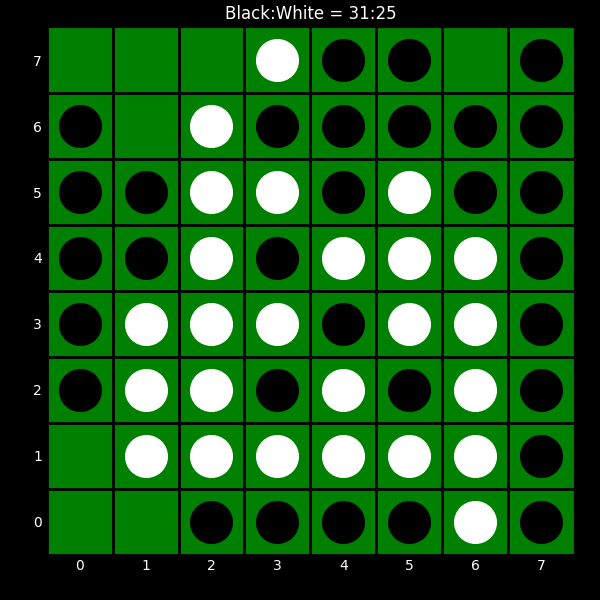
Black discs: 31
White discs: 25